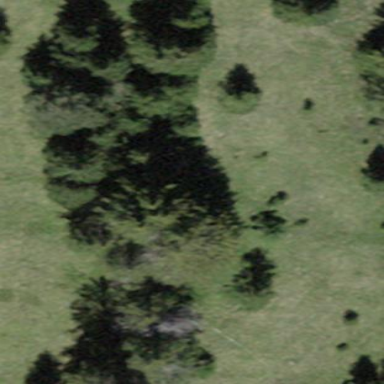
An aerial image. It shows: Patch of scrub vegetation.